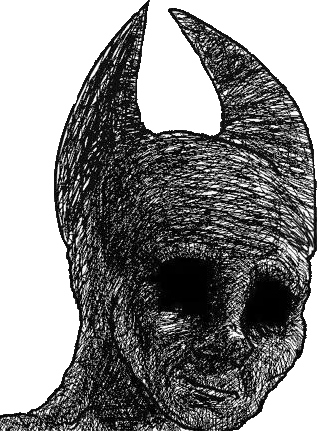
Label: 5_Withered_Wojak